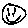
Label: smiley face